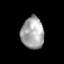
Tissue: skin
Cell type: Epithelial cells
Senescence score: 0.2691
Nuclear area (px): 712
Mean DAPI intensity: 164.862